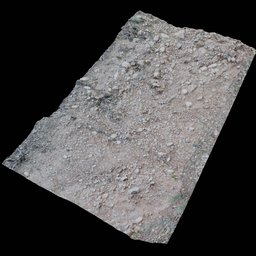
Label: nature